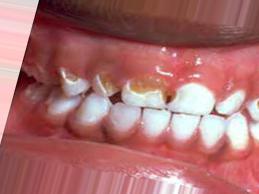
Condition: Caries